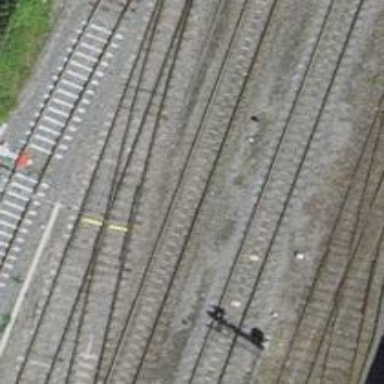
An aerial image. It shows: Siding railway track with electrified contact line.